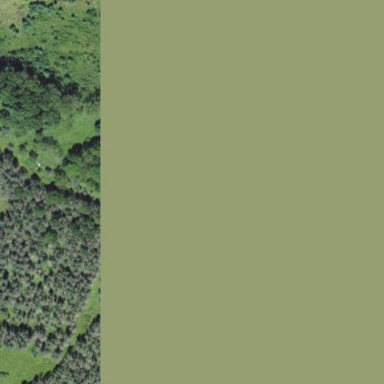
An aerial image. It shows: Serene woodland landscape.